Question: I'm trying to compare objects within two different 'Dictionary<string,object>' (to find differences in a versioned repository.
The dictionary can contains any serialize type, either value-type or reference-type.
I loop on all keys to perform the comparison. Because of the value type boxing, I implemented a small utility method <URL> :
'''
private static bool AreValueEquals(object o1, object o2)
{
return (o1 != null && o1.GetType().IsValueType)
? o1.Equals(o2)
: o1 == o2;
}
'''
This method is used in my main method like this:
'''
private static List<string> GetDifferent(Dictionary<string, object> currentValues, Dictionary<string, object> previousValues)
{
var changed = from fieldName in currentValues.Keys.Union(previousValues.Keys).Distinct()
let currentVal = GetIfExists(currentValues, fieldName)
let previousVal = GetIfExists(previousValues, fieldName)
where !AreValueEquals(currentVal, previousVal)
select fieldName;
return changed.ToList();
}
private static object GetIfExists(Dictionary<string, object> values, string fieldName)
{
return values.ContainsKey(fieldName) ? values[fieldName] : null;
}
'''
While the 'AreValueEquals' method works as expected <URL>, at , I get unexpected result:

I don't understand this result. Is my implementation correct? How to fix?
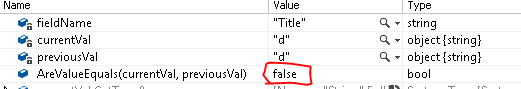
Answer: 'String' is a reference type.
I don't know how you are creating those strings but they a re probably represented as 2 different instances of string object.
In you method you aare doing a '==' on 2 objects. This will by default check only if they are the same references.
Why not use Generics and use the Comparer.Default or just use the Equals() with a null check considering your are boxing?
'''
object a = "d";
object b = new String(new []{'d'});
Console.Write("a == b: ");
Console.WriteLine(a == b);
Console.WriteLine("AreValueEquals: " + AreValueEquals(a,b));
Console.WriteLine("Equals: " + a.Equals(b));
'''
Gives:
'''
a == b: False
AreValueEquals: False
Equals: True
'''
Confirming the intern:
'''
Console.WriteLine("
Comparing 2 constants
");
object c = "d";
Console.Write("a == c: ");
Console.WriteLine(a == c);
Console.WriteLine("AreValueEquals: " + AreValueEquals(a,c));
Console.WriteLine("Equals: " + a.Equals(c));
'''
Gives:
'''
Comparing 2 constants
a == c: True
AreValueEquals: True
Equals: True
'''
Have a look at this <URL>